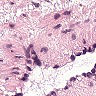
Metastatic tissue present: no